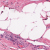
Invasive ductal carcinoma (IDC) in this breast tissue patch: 0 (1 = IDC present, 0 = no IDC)